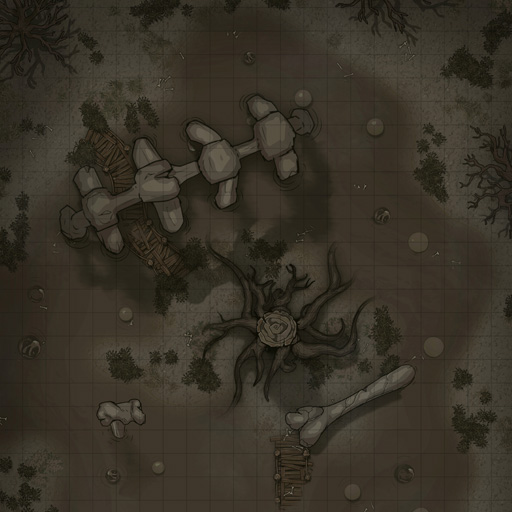
A D&D Grid Map giant bones swamp dead giant tree center (Tar Pit Map)